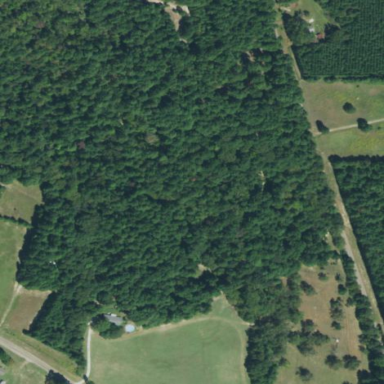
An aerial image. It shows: Evergreen woodland with needle-leaved trees.